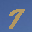
Label: 7